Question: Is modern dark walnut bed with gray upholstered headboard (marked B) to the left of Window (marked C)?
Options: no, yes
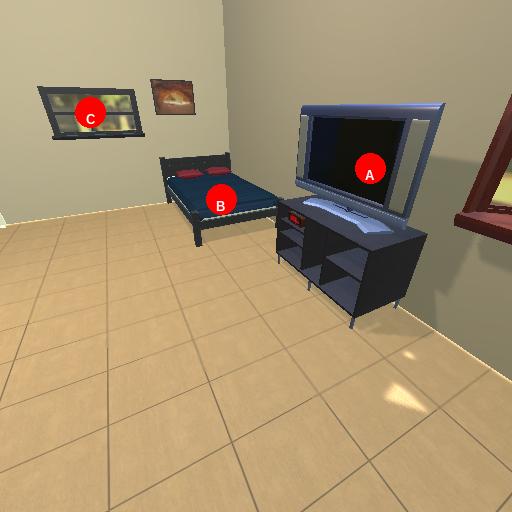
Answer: no